Interaction volume radius: 5 \u00c5
Interaction volume height: 30 \u00c5
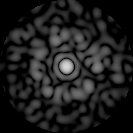
Disorder parameter: 0.8424